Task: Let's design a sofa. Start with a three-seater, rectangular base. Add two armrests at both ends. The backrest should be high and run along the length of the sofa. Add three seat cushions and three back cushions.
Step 9:
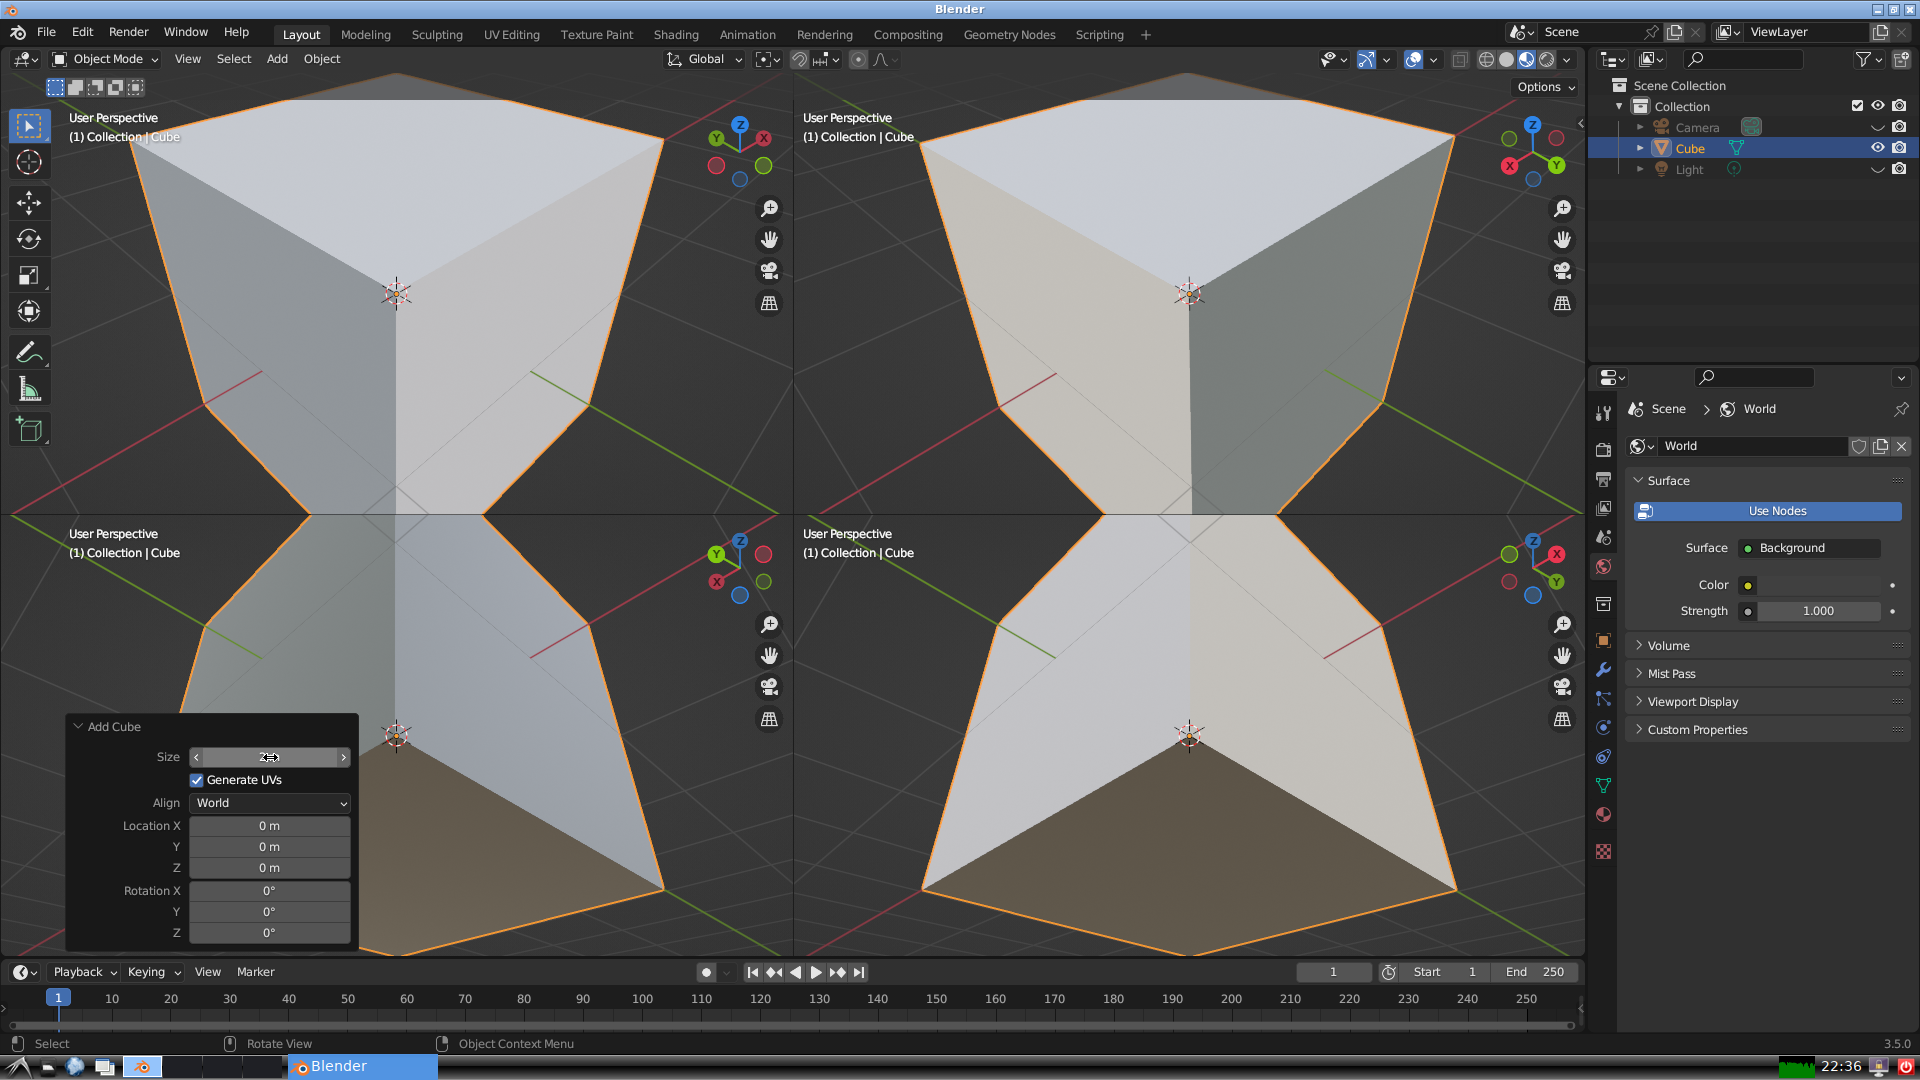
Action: {"mouse_move": [960, 540]}